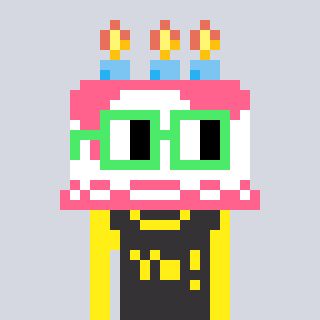
a pixel art character with square light green glasses, a cake-shaped head and a grayscale-colored body on a cool background